Interaction volume radius: 10 \u00c5
Interaction volume height: 10 \u00c5
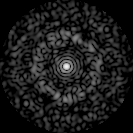
Disorder parameter: 0.8